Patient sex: M
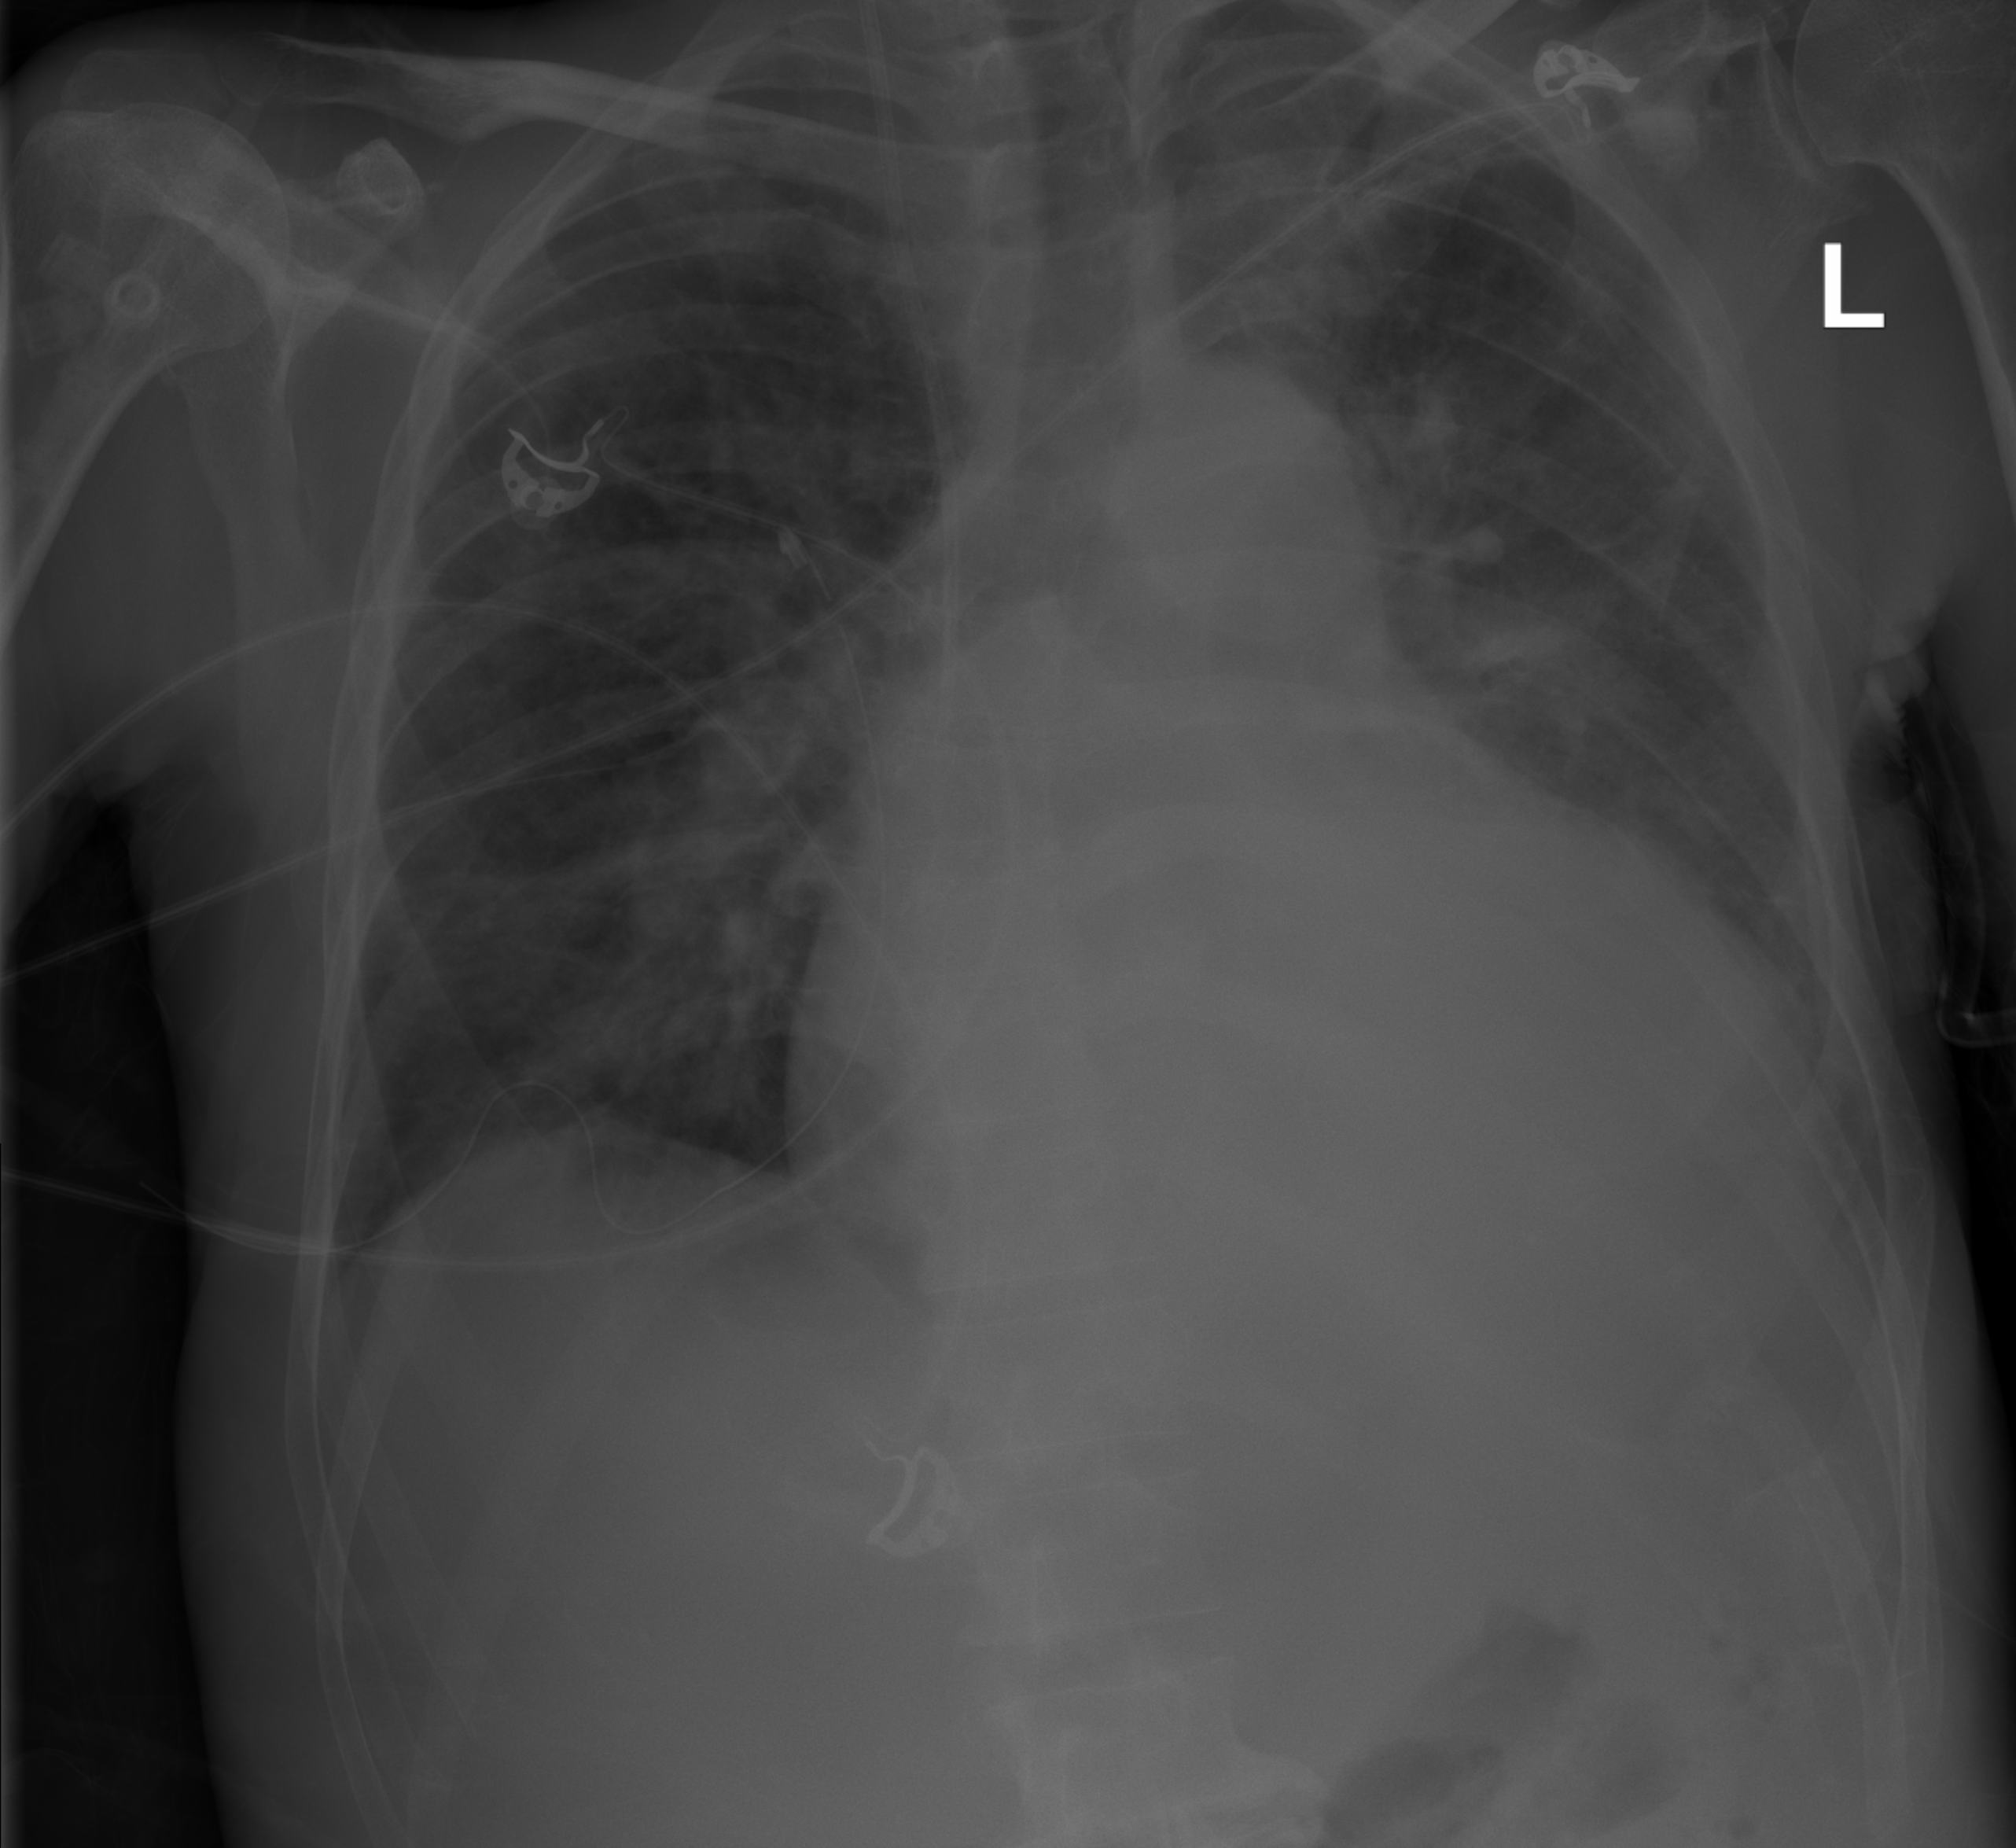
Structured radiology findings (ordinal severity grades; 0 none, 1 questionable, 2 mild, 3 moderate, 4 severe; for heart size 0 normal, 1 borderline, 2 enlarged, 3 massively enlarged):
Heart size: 3
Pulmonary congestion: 2
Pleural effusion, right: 0
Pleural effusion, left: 1
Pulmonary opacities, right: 2
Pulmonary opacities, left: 2
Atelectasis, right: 0
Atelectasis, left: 2